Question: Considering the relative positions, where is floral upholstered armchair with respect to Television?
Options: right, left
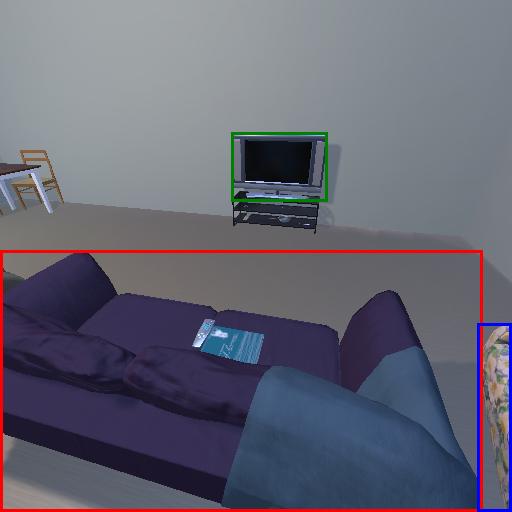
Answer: right